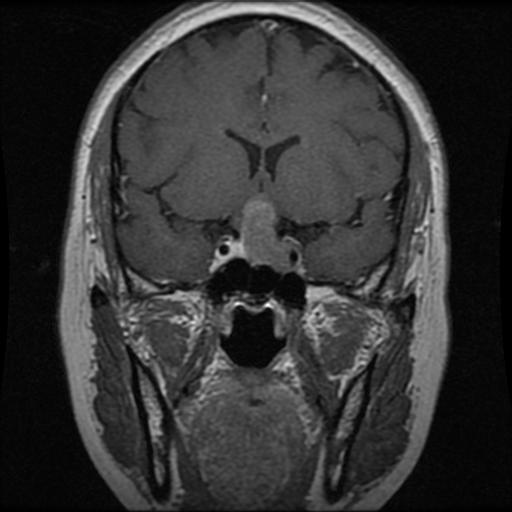
Label: pituitary